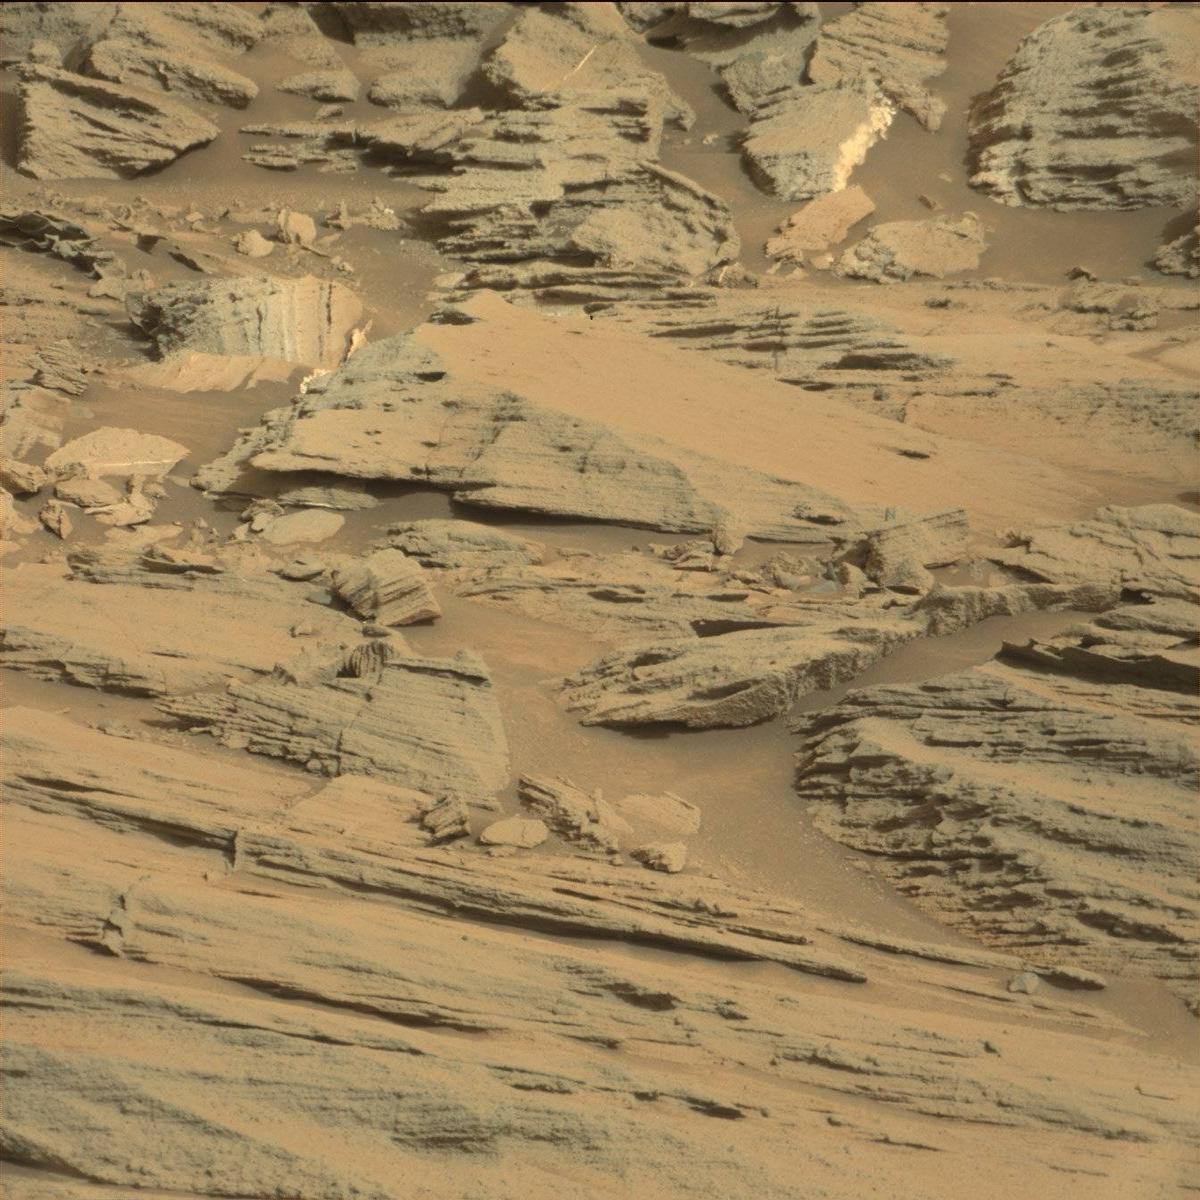
Terrain classes present: Bedrock, Sand / Soil